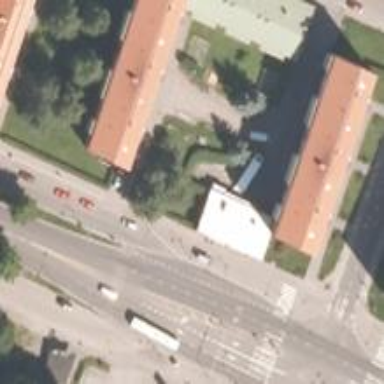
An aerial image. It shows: Convenience shop.